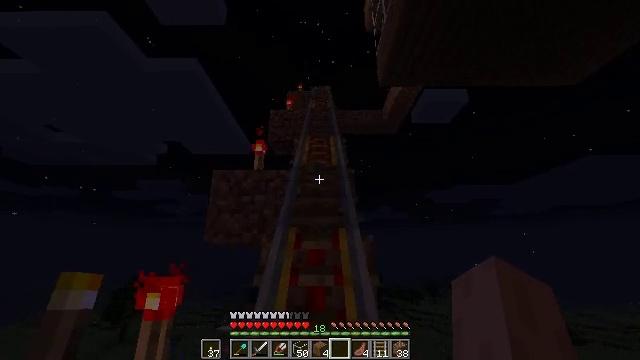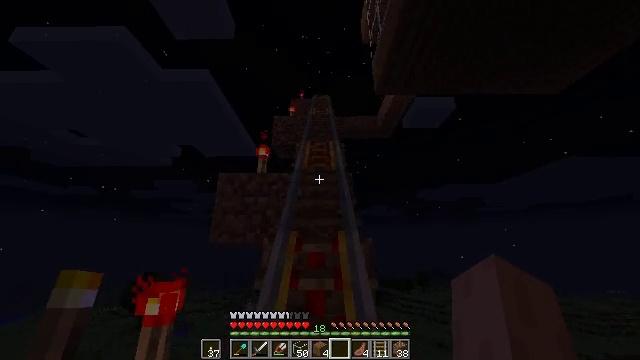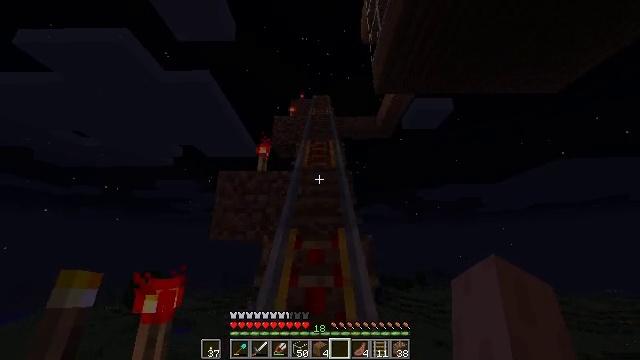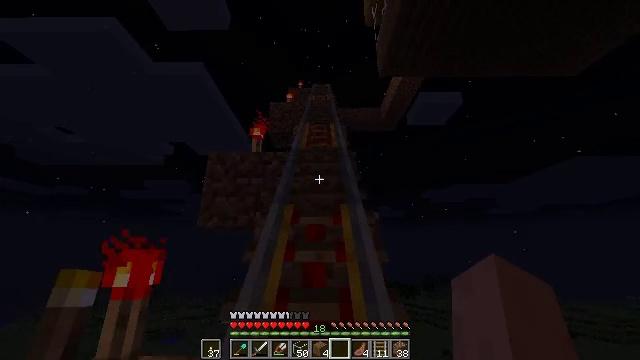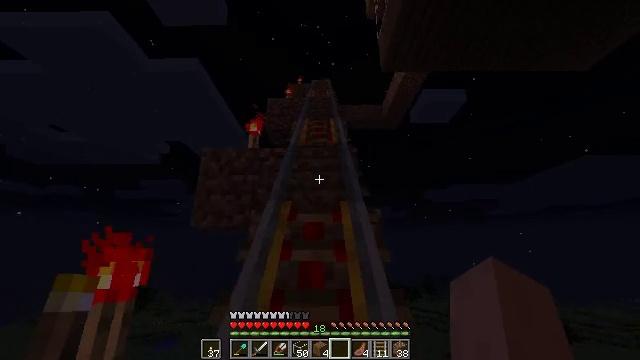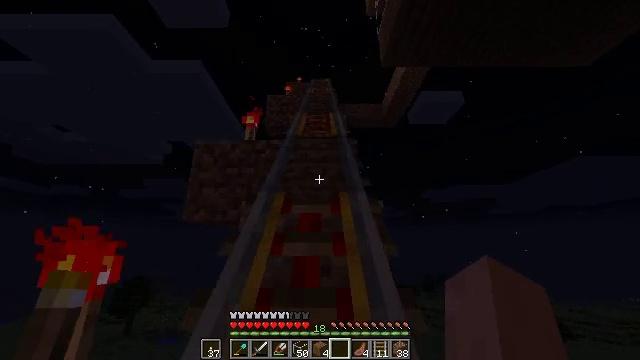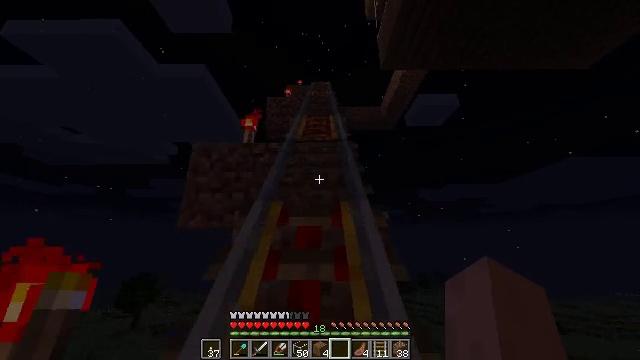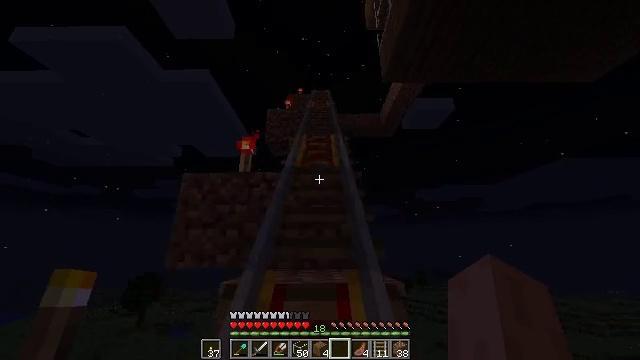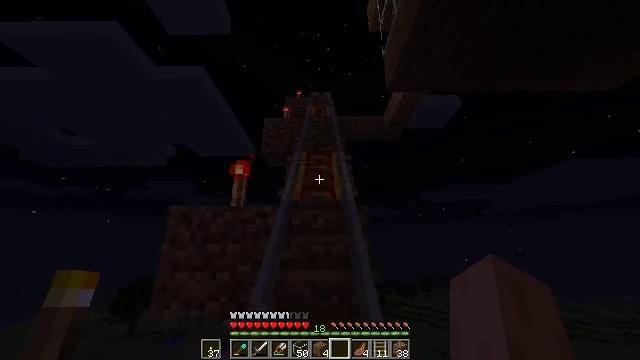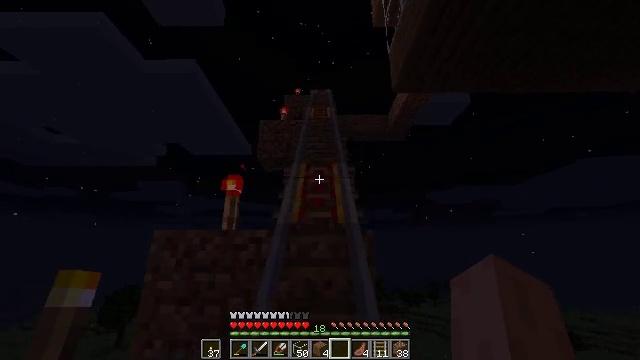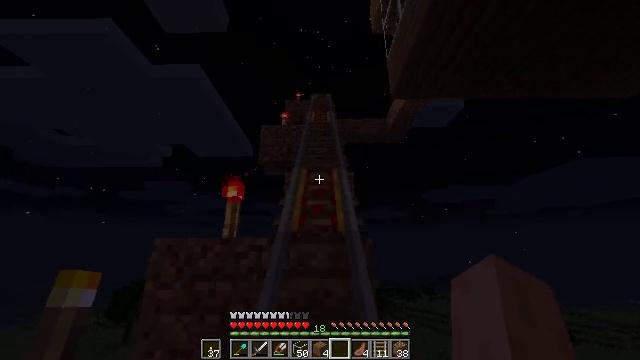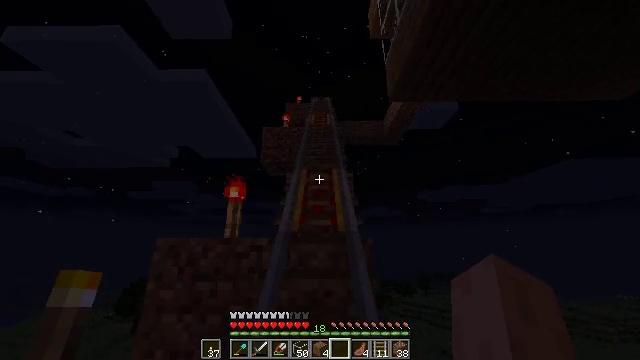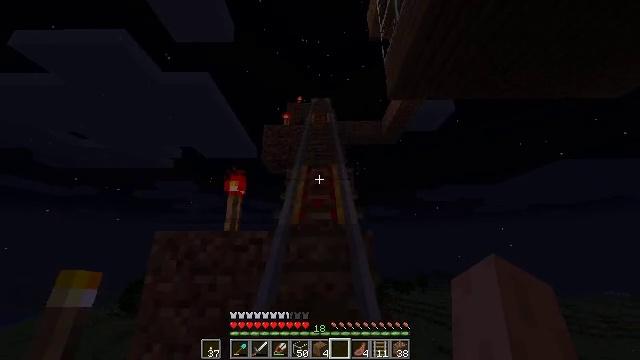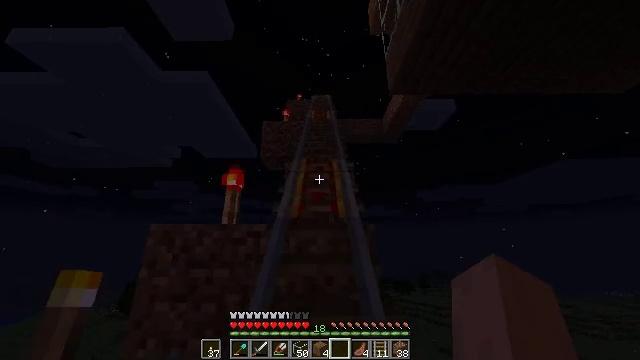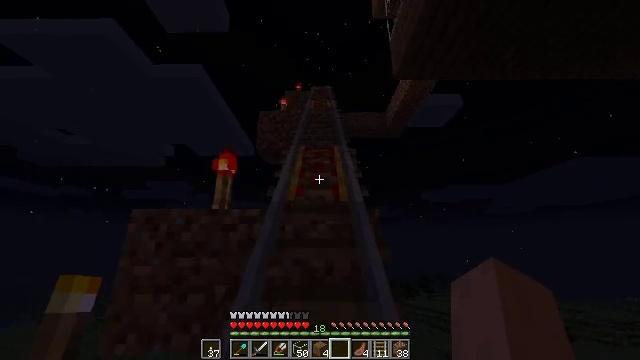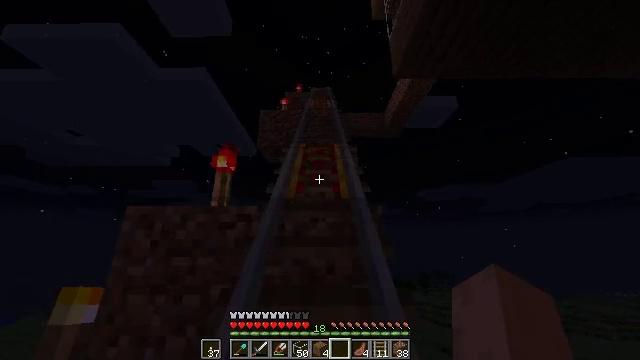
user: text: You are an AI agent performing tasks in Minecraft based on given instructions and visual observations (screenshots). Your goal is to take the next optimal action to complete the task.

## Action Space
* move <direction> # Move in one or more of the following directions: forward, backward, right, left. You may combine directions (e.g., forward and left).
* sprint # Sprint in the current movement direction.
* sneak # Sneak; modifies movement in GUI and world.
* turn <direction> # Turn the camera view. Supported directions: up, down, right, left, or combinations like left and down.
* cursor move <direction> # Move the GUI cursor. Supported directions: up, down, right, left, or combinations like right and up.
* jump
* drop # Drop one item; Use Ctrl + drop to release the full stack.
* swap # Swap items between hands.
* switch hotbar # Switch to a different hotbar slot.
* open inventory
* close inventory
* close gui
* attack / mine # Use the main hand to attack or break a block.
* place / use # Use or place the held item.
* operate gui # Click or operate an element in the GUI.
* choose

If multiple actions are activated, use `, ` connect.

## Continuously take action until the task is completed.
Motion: motion action
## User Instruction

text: Attack the glass to break it.
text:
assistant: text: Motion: move forward, sprint, jump
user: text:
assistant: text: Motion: move forward, jump
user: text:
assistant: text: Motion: move forward, jump
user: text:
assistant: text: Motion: move forward, jump
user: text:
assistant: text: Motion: move forward, jump
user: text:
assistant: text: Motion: move forward, sprint, jump
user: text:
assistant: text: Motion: move forward, sprint, jump
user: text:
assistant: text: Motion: move forward, sprint, jump
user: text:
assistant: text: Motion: move forward, sprint, jump
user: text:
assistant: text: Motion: move forward, jump
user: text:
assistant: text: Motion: move forward, jump
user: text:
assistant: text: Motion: move forward, jump
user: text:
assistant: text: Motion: move forward, sprint, jump
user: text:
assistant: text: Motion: move forward, sprint, jump
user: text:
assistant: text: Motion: move forward, sprint, jump
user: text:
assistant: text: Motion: move forward, sprint, jump
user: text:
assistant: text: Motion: move forward, jump
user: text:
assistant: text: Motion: move forward, jump
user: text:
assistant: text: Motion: move forward, jump
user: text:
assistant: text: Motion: move forward, jump
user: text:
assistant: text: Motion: move forward, jump
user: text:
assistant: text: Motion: move forward, sprint, jump
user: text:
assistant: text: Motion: move forward, sprint, jump
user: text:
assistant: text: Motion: move forward, sprint, jump
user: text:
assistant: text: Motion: move forward, sprint, jump
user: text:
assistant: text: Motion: move forward, jump
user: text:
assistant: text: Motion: move forward, jump
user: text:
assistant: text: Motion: move forward, jump
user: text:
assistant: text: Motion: move forward, jump
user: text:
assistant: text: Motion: move forward, sprint, jump